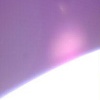
Label: sunburn